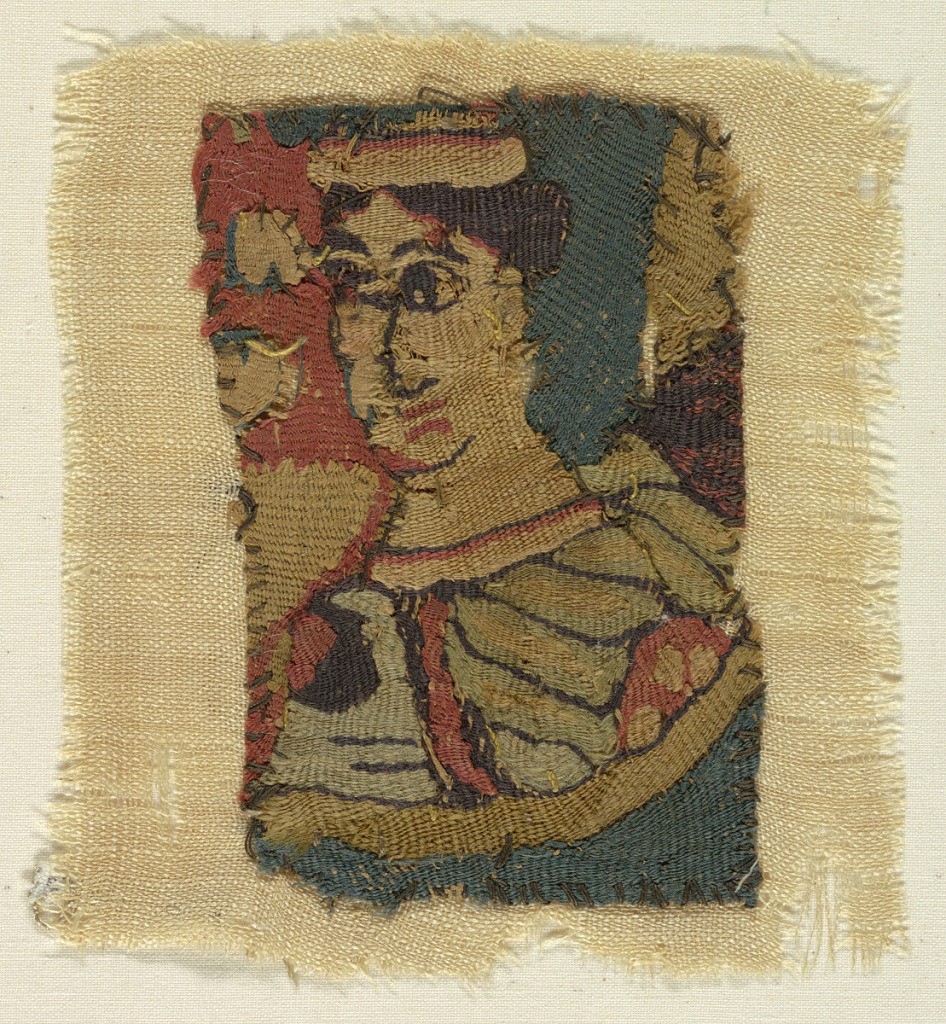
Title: Fragment
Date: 5th–7th century
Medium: Warp; S-spun linen. Weft; Z-spun wools, Techniqye: slit tapestry
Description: Polychrome bust of a woman.